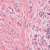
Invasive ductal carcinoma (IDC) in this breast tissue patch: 1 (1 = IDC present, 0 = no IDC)